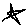
Label: star